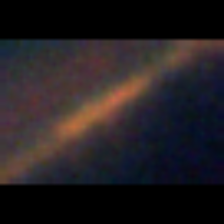
Taxon: Pennate
Group: Diatoms